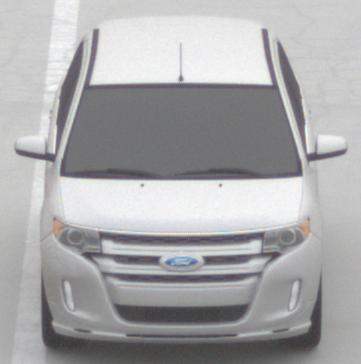
Make: Ford
Model: Edge
Detailed model: Gen. 1 Facelift
Model produced from: 2010
Model produced until: 2015
Doors: 5
Color: white
Road condition: dry road
Daytime: morning or afternoon
Contrast: low contrast